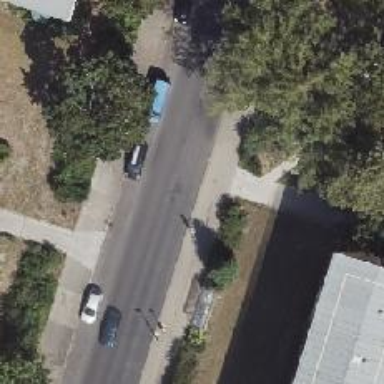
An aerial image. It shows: Tertiary road with asphalt surface and concrete sidewalks on both sides. There is parallel on-street parking on the left lane.